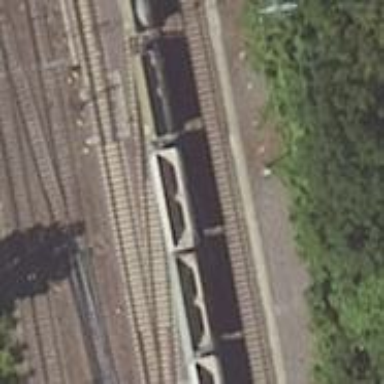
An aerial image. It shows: Railway track with contact lines for electrification.